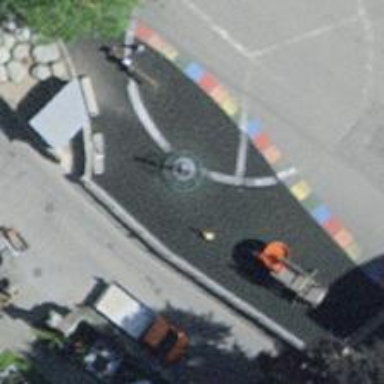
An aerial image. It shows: Playground area for leisure land.